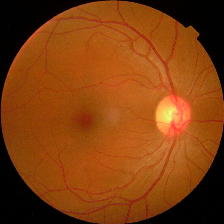
Diabetic retinopathy grade: No DR